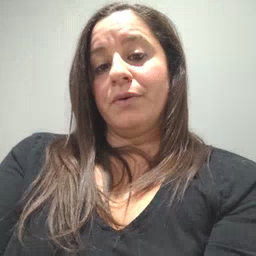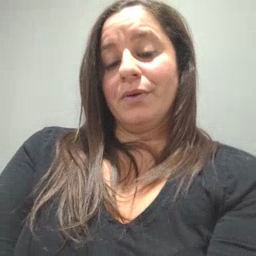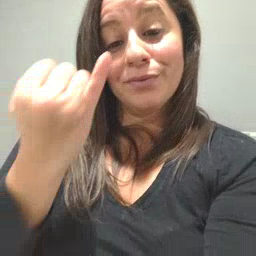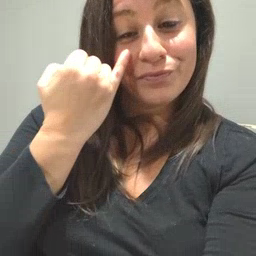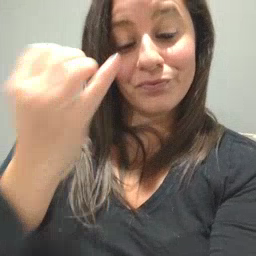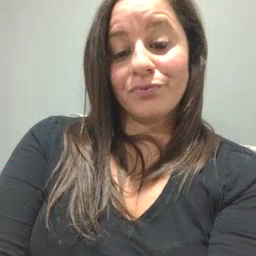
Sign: if